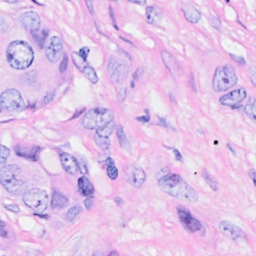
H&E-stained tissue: Breast